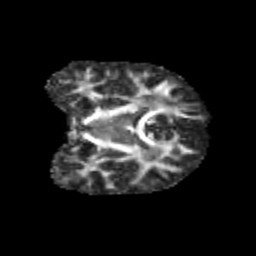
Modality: FA
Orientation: coronal
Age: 12
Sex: male
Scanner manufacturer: siemens
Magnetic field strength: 3 T
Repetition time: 3.8 s
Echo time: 0.07 s